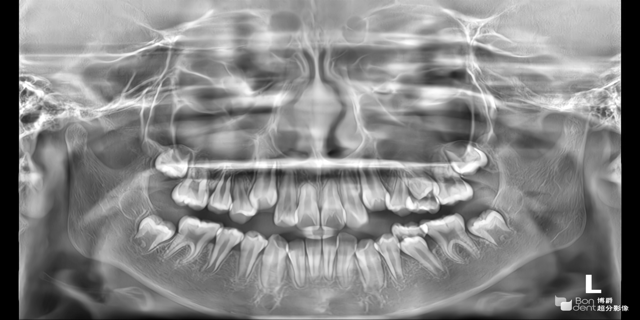
adult